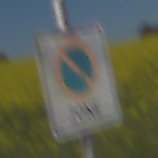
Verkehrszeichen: BeginnEingeschraenktesHalteverbotZone
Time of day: MorningAfternoon
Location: Outdoor (RoadRail)
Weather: Clear
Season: NotSpecified
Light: Natural